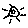
Label: sun